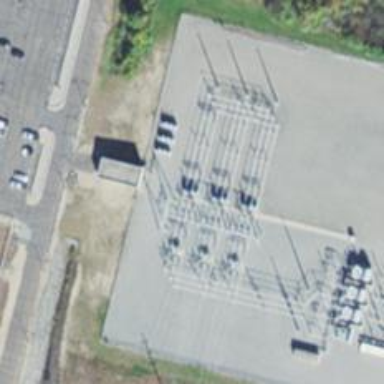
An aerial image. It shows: Switch for power supply.